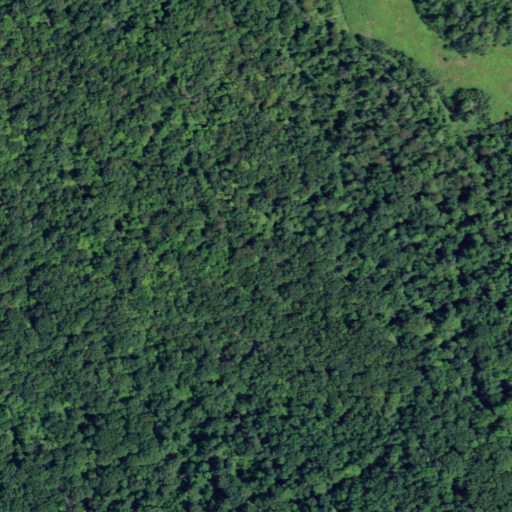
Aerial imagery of mountain in New York named Winchell Mountain containing deciduous forest, woody wetlands, and pasture